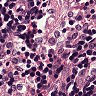
Metastatic tissue present: no